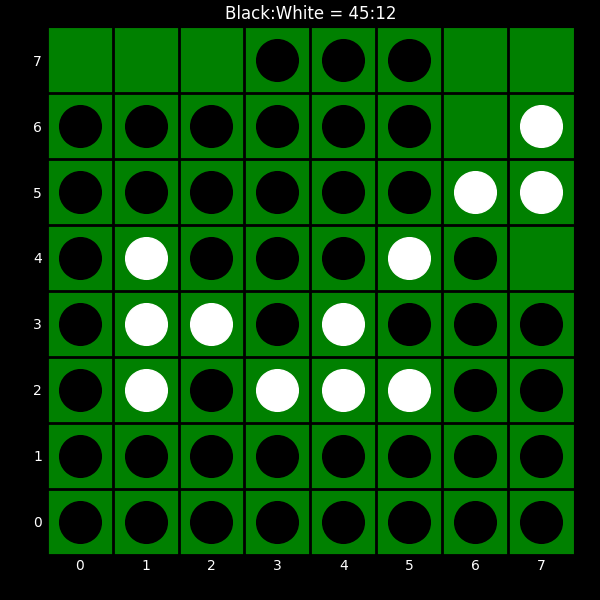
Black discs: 45
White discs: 12